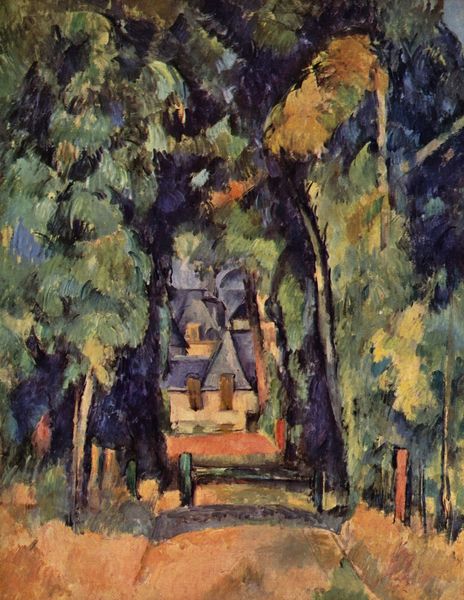
Titel: Straße in Chantilly
Künstler: Paul Cézanne
Standort: Washington (District of Columbia)
Institution: Collection W.A.M. Burden
Schlagwörter: baum, blau, dunkel, gemälde, himmel, laub, schatten, baumstämme, bäume, cezanne, gelb, grün, impressionismus, landschaft, ocker, äste, braun, bunt, fenster, frankreich, hintergrund, holz, licht, orange, strasse, blick, dach, gebäude, gras, haus, park, rot, weg, zaun, expressionismus, malerei, wand, mensch, öl, häuser, natur, stamm, zweige, sonne, figur, wald, garten, sommer, komplementär, farben, dächer, giebel, allee, lila, violett, beige, hof, holzzaun, van gogh, französisch, stämme, arch, blue, oil, red, window, black, country, dark, france, gray, green, painting, wall, windows, yellow, gerade, flowers, brown, durchgang, perspective, tor, pfosten, durchblick, provence, pfahl, paul, wirr, macke, schranke, wood, flower, anwesen, paul cezanne, life, man, sky, tree, laubbäume, building, field, house, landscape, nature, sand, distance, german, houses, island, lane, roof, roofs, street, summer, sun, trees, village, alle, zaum, auffahrt, grüntöne, forest, grass, light, bushes, exterior, narrow, path, road, shutters, villa, way, drawing, brush strokes, brushstroke, castle, color, impressionism, post-impressionism, purple, shadow, brow, realism, outline, french, laube, absperrung, kandinsky, door, fence, marc, nolde, town, peach, happy, sunlight, dirt, rural, sunshine, holztor, city, leaves, trunk, durchfahrt, kubissmus, straßenrand, buildings, gate, maison, stories, watercolor, colors, ground, close, pencil, peak, bush, farm, home, branches, impressionist, brush, calm, leaf, forrest, charcoal, shade, cubism, colour, paint, chimney, wide, blurry, hazy, alley, help, scared, impression, weeds, tall, blue], kirchner, surreal, hay, pole, hate, schlagbaum, leafs, woods, wheat, cream, root, dense, high, walkway, pathway, barrier, blocked, bower, center, poles, posts, cypress, driveway, estate, post, 19. jahrhundert, fläcig, sjy, impresionism, windiw, windowa, cbism, 1875, 19th, bark, snad, hole, chateau, jungle, closed, browns, charcol, thick, far, ornage, vague, jagged, roadf, peek, flankieren, reddish, secrets, fuck you, roadway, impressionistisch, prush, ofe, creen, fucking bitch, fuck you hoe, i love hoes, brunch, grün blau, öffnung, b|, impressimismus, 1800 jahundert, chimne, house in woods, flat perspective, red ligiht, arbes, abre, bouldevard